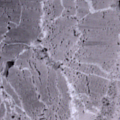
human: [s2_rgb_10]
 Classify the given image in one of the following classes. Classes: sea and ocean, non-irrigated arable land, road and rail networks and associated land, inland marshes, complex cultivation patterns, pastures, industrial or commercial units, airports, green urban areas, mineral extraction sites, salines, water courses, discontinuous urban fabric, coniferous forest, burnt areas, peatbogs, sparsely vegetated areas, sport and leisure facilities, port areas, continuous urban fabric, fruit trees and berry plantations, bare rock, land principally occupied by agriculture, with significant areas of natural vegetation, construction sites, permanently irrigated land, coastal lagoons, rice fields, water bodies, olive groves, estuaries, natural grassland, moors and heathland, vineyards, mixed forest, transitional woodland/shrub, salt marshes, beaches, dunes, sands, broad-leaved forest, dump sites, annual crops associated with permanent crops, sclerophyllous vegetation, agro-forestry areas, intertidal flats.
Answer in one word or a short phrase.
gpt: sea and ocean